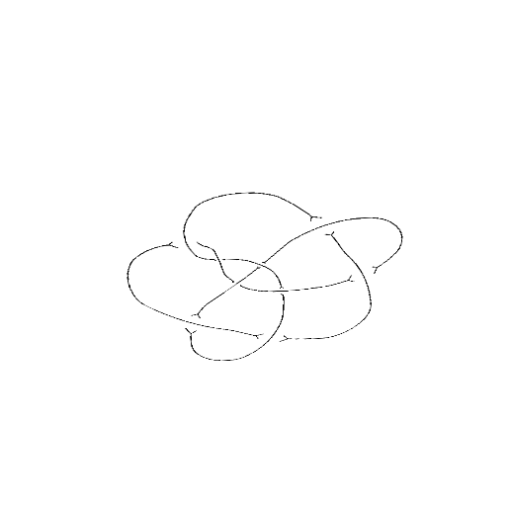
Crossing number: 9